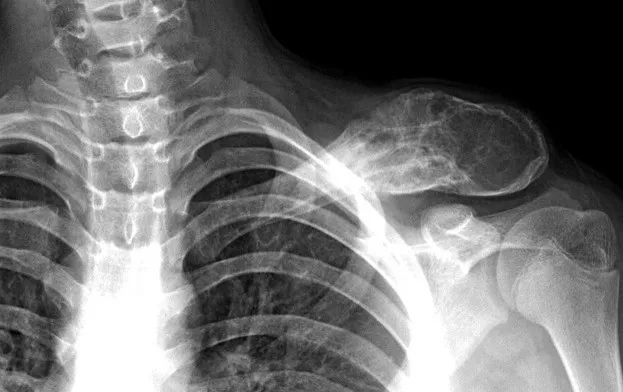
Plain radiograph of the left clavicle showing an abnormal, enlarged osteolytic lesion with a moth-eaten, lamellated appearance, and focally disrupted aggressive periosteal reaction throughout the distal half of the clavicle, with a swollen overlying soft tissue.
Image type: radiology (x_ray)